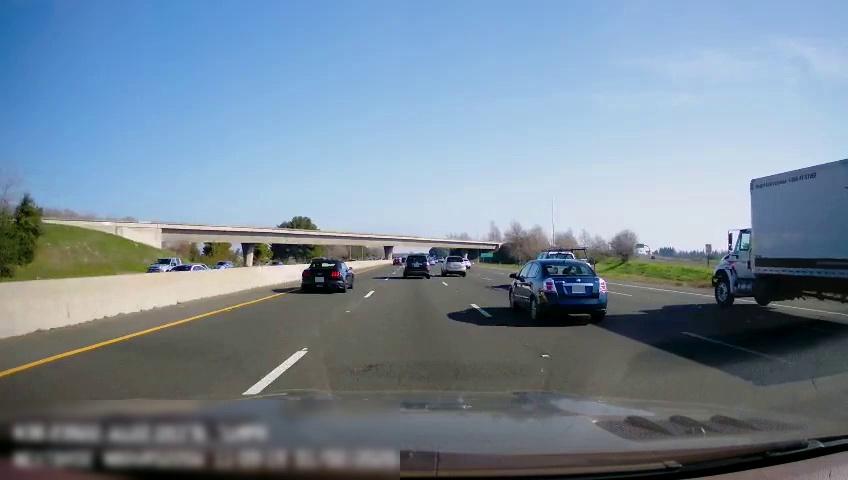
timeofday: Day
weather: Sunny
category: Drivable Space
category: Drivable Space
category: Vehicles | Truck
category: Vehicles | Truck
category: Vehicles | SUV
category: Vehicles | SUV
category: Vehicles | Car
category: Vehicles | SUV
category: Vehicles | SUV
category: Vehicles | Car
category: Vehicles | Car
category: Vehicles | Car
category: Vehicles | Car
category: Vehicles | Car
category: Lanes | Alternate Lane
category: Lanes | Current Lane
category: Lanes | Current Lane
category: Lanes | Alternate Lane
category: Lanes | Alternate Lane
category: Lanes | Alternate Lane
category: Traffic | Signs